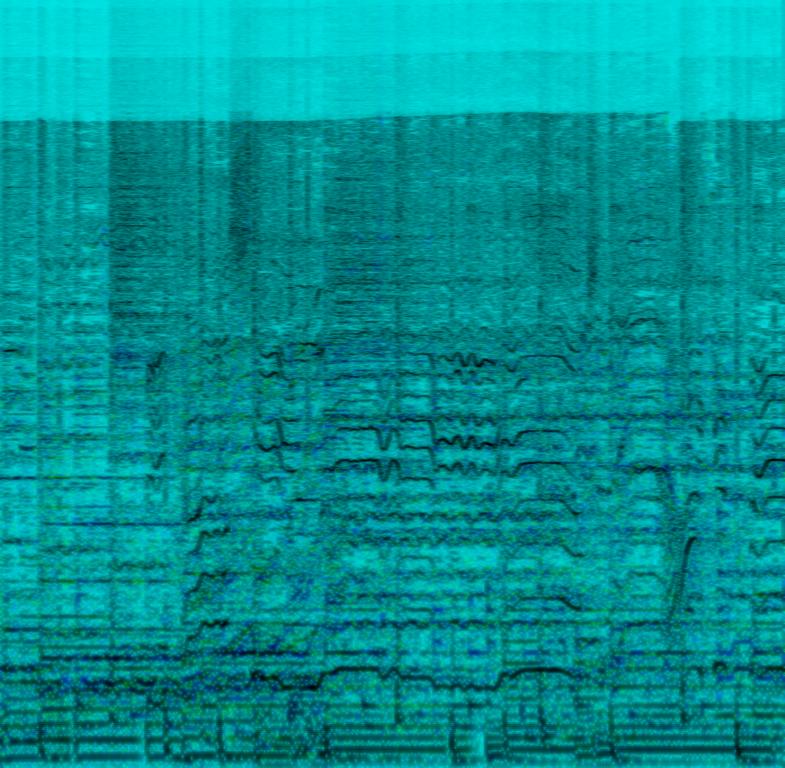
A male singer leads backup singers into a gospel song in vocal harmony. The tempo is medium with a groovy bass line , organ accompaniment, tambourine percussion, guitar strumming and keyboard accompaniment. The song is prayerful and spirited. The song has bad audio quality.